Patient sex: M
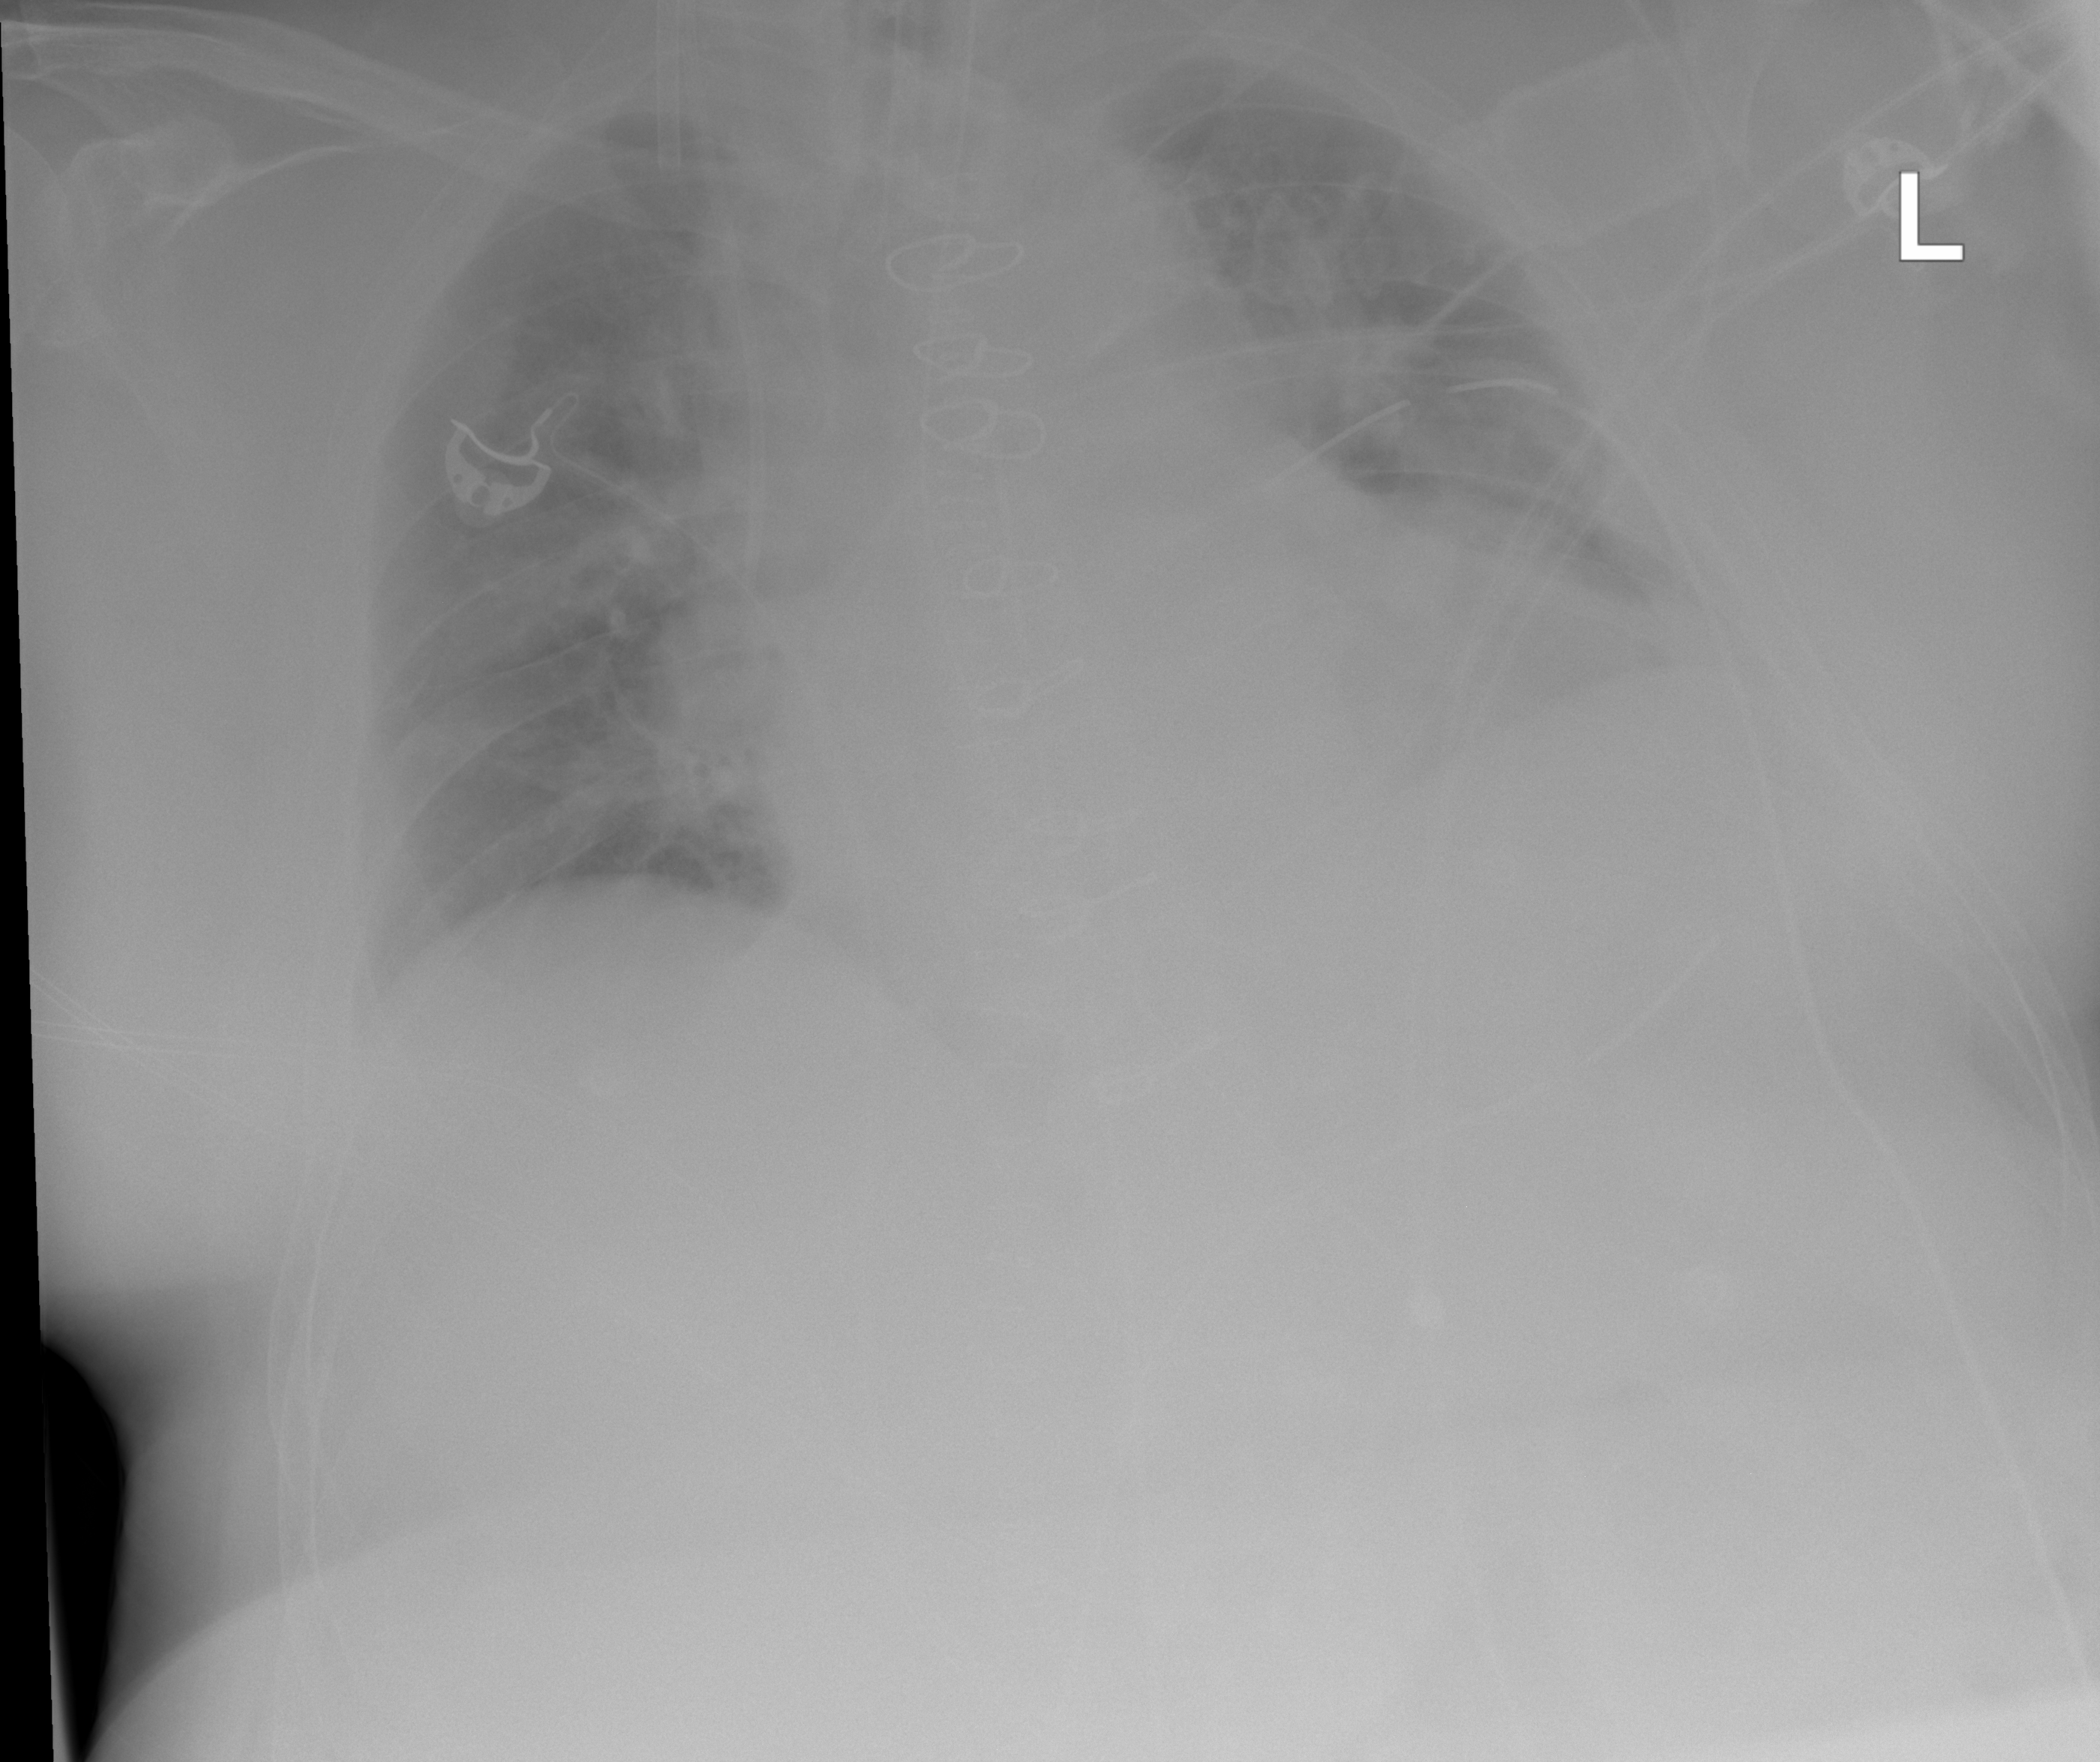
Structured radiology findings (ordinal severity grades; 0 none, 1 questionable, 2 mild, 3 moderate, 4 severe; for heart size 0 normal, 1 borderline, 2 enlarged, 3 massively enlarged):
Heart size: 2
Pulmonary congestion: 3
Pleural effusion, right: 1
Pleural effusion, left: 1
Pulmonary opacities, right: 2
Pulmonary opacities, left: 2
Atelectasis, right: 2
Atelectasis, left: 2